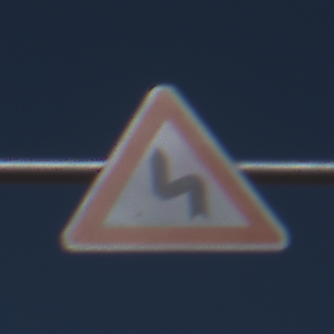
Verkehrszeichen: DoppelkurveZunaechstLinks
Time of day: MorningAfternoon
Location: Outdoor (Suburban)
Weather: PartlyCloudy
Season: NotSpecified
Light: Natural